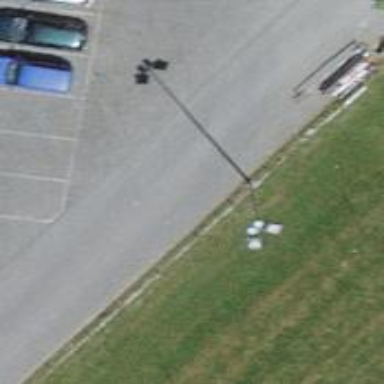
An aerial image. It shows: Support pole.